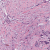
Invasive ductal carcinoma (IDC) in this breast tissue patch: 1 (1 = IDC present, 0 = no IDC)